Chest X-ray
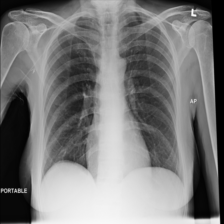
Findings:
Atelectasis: negative
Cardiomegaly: negative
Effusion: negative
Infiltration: negative
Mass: negative
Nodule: negative
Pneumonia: negative
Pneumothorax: negative
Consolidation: negative
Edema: negative
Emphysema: negative
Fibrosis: negative
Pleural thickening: negative
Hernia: negative